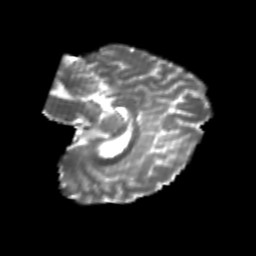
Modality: T2w
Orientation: sagittal
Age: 20
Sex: female
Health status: healthy
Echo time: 0.074 s